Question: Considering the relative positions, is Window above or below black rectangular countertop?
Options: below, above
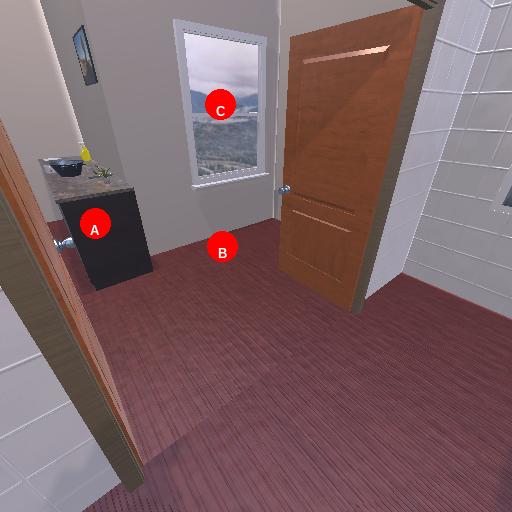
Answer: below